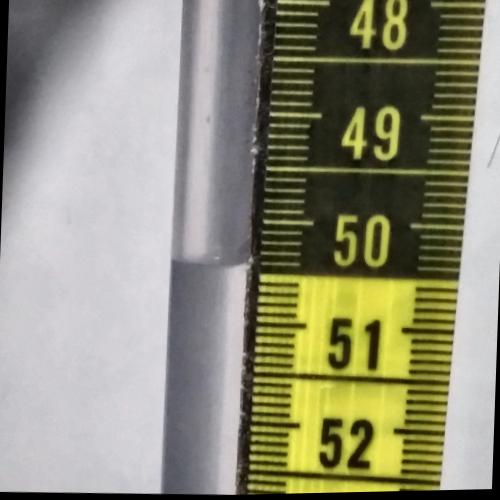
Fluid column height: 50.4 cm